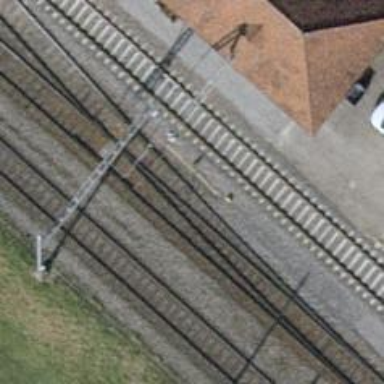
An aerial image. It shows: Single-track railway siding with electrified contact lines.